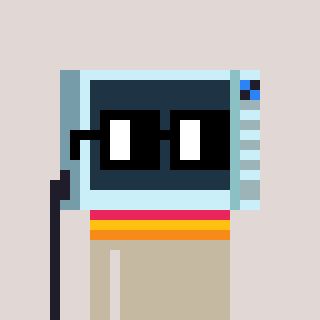
a pixel art character with square black glasses, a microwave-shaped head and a bege-colored body on a warm background